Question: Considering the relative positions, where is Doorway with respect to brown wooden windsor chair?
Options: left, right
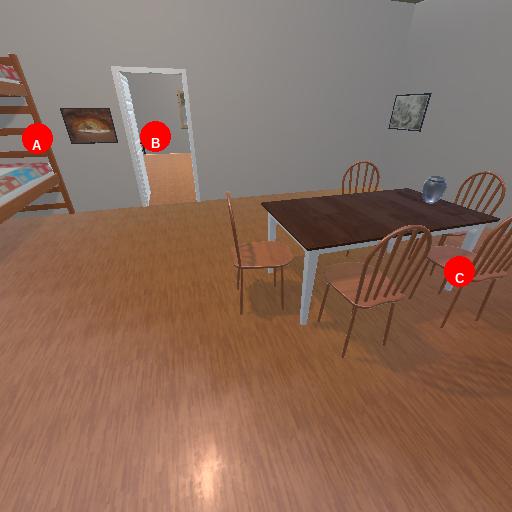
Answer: left